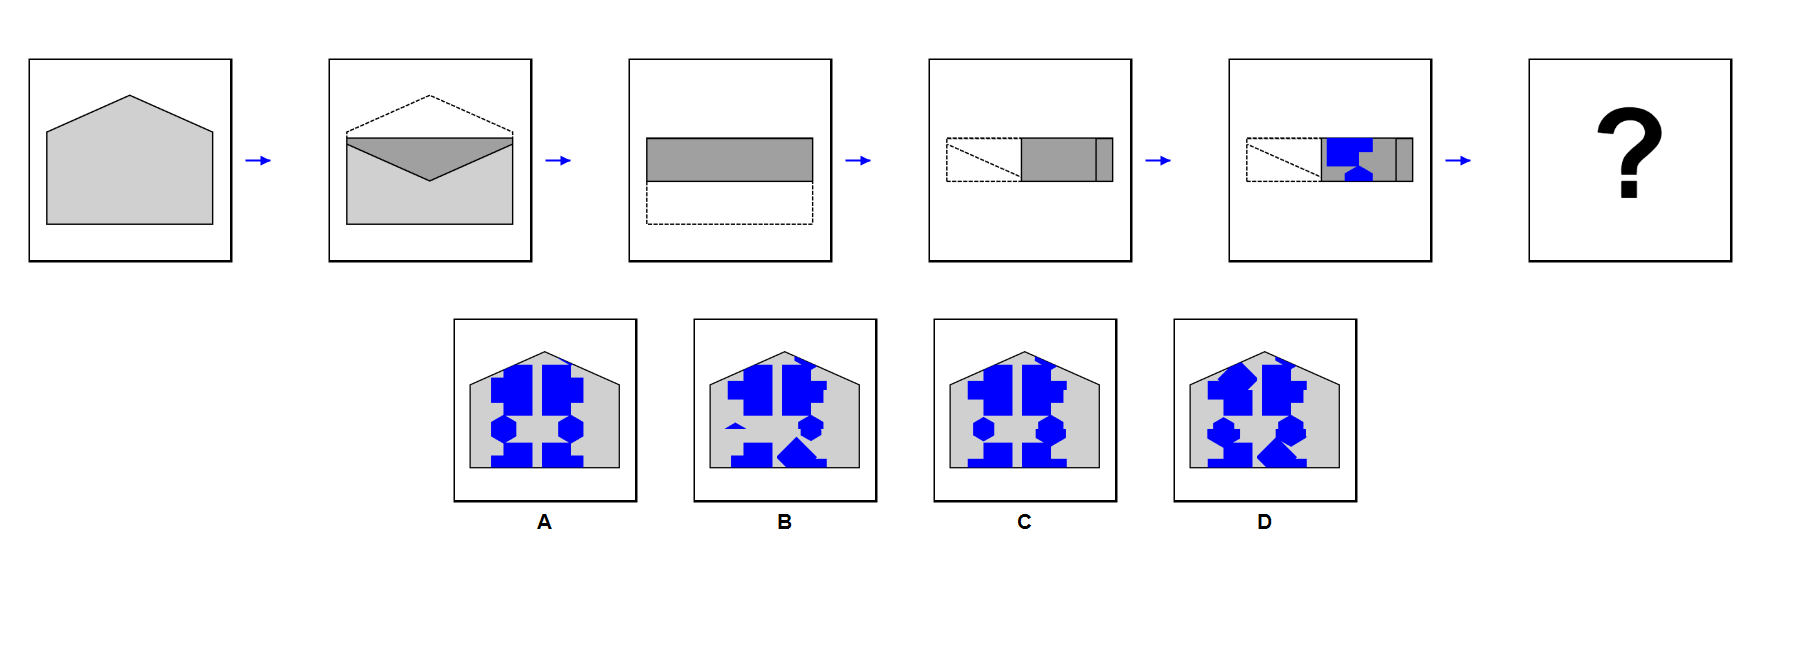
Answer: A